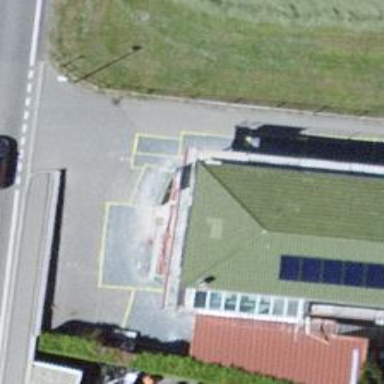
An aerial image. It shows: Cafe.